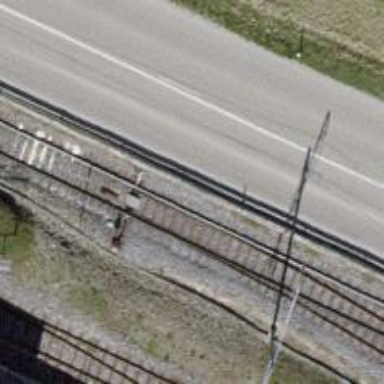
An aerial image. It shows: Railway switch.